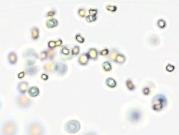
Label: Phaeocystis